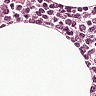
Metastatic tissue present: no